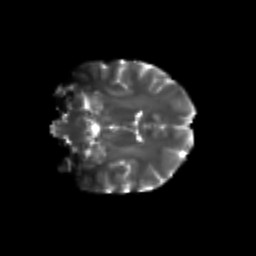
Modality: T2w
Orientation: coronal
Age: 23
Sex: female
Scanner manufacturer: siemens
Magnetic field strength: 3 T
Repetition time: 3.5 s
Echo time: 0.104 s